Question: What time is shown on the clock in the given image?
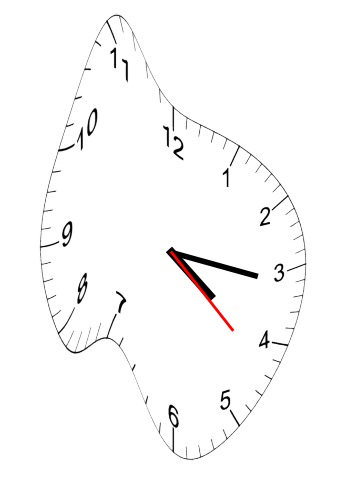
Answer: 04:16:22